Question: I've used UITextfield inside Tableview's cell using the following code:
'''
- (UITextField *)textFieldWithDefaultsForCell:(int)cellIdentifier {
UITextField *textField = [[[UITextField alloc] initWithFrame:CGRectMake(180, 12, 135, 20)] autorelease];
textField.autocorrectionType = UITextAutocorrectionTypeNo;
textField.autocapitalizationType = UITextAutocapitalizationTypeNone;
textField.delegate = self;
textField.textColor = [UIColor colorWithRed:66.0/225.0 green:77.0/255.0 blue:103.0/255.0 alpha:1.0];
textField.returnKeyType = UIReturnKeyDone;
textField.tag = cellIdentifier;
textField.placeholder = @"Enter text";
textField.contentVerticalAlignment = UIControlContentVerticalAlignmentBottom;
textField.clearButtonMode = UITextFieldViewModeWhileEditing;
return textField;
}
'''
and then,
'''
- (UITableViewCell *)tableView:(UITableView *)tableView cellForRowAtIndexPath:(NSIndexPath *)indexPath {
....
....
switch (indexPath.row) {
case EmailAddressCellIdentifier:
cell.textLabel.text = @"Email Address";
textField.keyboardType = UIKeyboardTypeEmailAddress;
textField.text = configurator.emailAddress;
[emailAddressField release];
emailAddressField = [textField retain];
[cell.contentView addSubview:textField];
break;
....
....
}
'''
Now, please see the following image:

In the email box, I was typing abcdef-123456789...
But the view is stuck. It doesn't move to right and I can't see the rest of the text (6789...). I can only see abcdef-12345
Can you please tell me, where is the error?
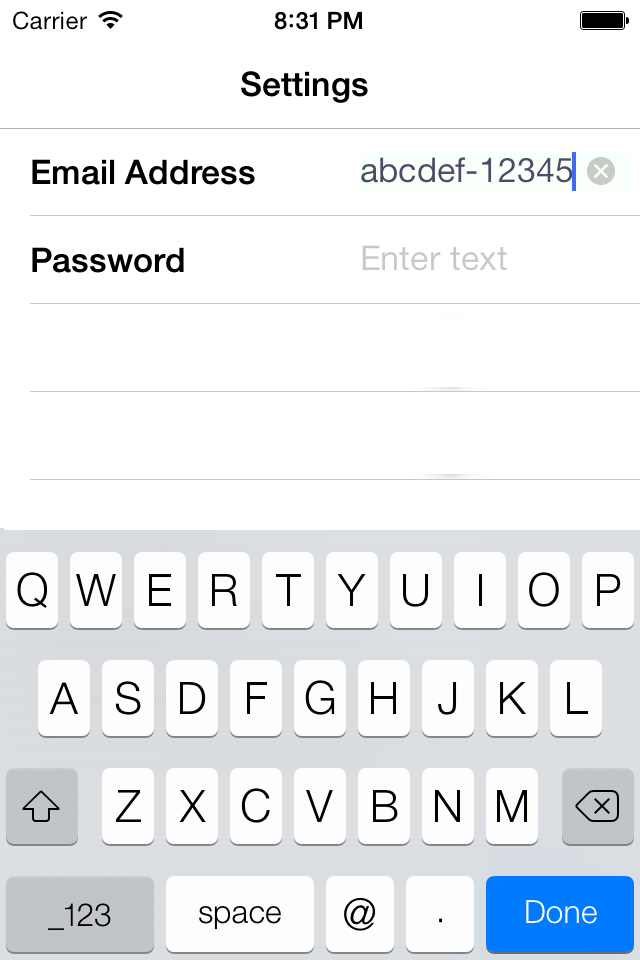
Answer: Change the line:
'''
UITextField *textField = [[[UITextField alloc] initWithFrame:CGRectMake(180, 12, 135, 20)] autorelease];
'''
To:
'''
UITextField *textField = [[[UITextField alloc] initWithFrame:CGRectMake(135, 12, 180, 20)] autorelease];
'''
Your textfield's frame width (the third parameter in CGRectMake()) is too small to hold the text.
As an aside, if the form will not be dynamic, consider creating static cells in storyboard rather than dynamically populating the table. Typically, if you have a large switch statement in your cellForRowAtIndexPath: method, a static table is calling your name.
You can also create the text field's frame setting the its x as a certain distance from the accompanying label via:
'''
CGRectMake(label.bounds.size.width + paddingBetweenTextFieldAndLabel, 12, 135, 20)
'''
We can even expand on this concept by setting the textfields height and width based on cell dimensions:
'''
CGFloat textFieldX = label.bounds.size.width + paddingBetweenTextFieldAndLabel;
CGRectMake(textFieldX,
label.frame.origin.y,
cell.bounds.size.width - (textFieldX),
cell.bounds.size.height)
'''
If you pass the label of the textfield as a parameter in your method:
'''
- (UITextField *)textFieldWithDefaultsForCell:(int)cellIdentifier
'''
The above code should work.
If you are worried about the text showing up on the right, set its alignment:
'''
textField.textAlignment = NSTextAlignmentRight;
'''